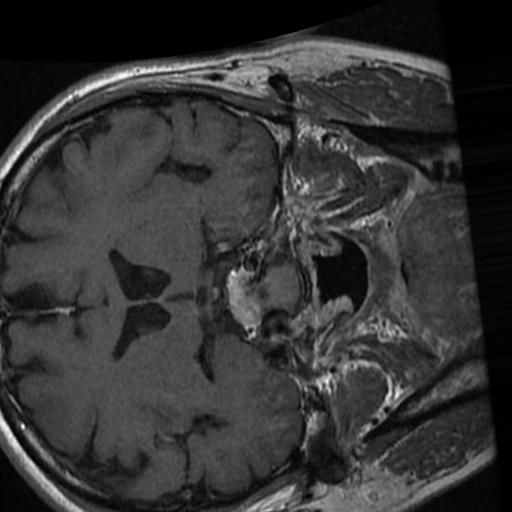
Label: brain_tumor